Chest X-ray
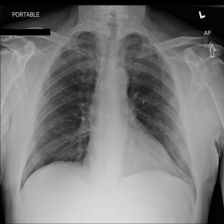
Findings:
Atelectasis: negative
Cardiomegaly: negative
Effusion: negative
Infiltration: negative
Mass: negative
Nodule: negative
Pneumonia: negative
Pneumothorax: negative
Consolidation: negative
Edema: negative
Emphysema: negative
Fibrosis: negative
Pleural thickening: negative
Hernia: negative